Question: I am trying to create an advanced search page to search up data. I know I can create one SQL statement, but that will require me to have all fields filled. I am trying to implement where the user can input into any field or multiple fields in order to get results. I am also using SQLite. Any ideas?
Keep in mind that the image shown below is what I am trying to implement, and the black square is the advance search section.
The quick search above works.

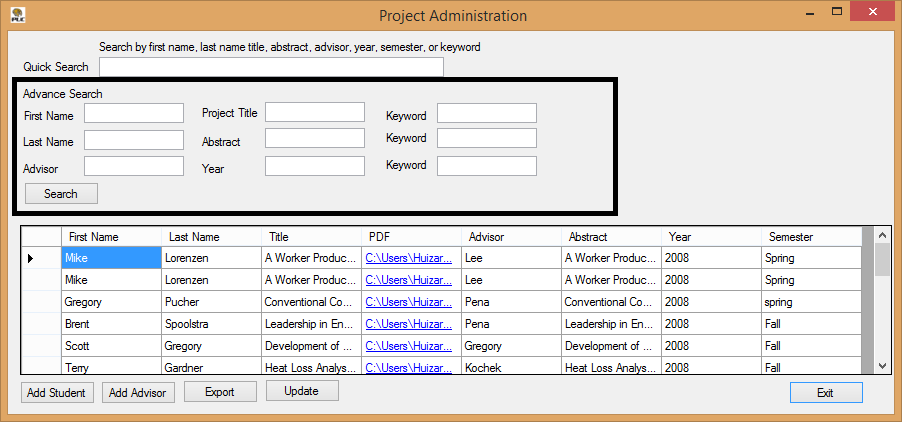
Answer: You can just use optional parameters for your stored procedure and check if they are NULL in your WHERE clause. If the parameter is NULL then that part of the WHERE clause evaluates to true and moves on to the next field. If a value is supplied for that parameter, then it tries to evaluate it against the field.
'''
SELECT Foo, Bar
FROM SomeTable
WHERE (@FirstName IS NULL OR FirstName LIKE '%' + @FirstName + '%')
AND (@LastName IS NULL OR LastName LIKE '%' + @LastName + '%')
AND (@Advisor IS NULL OR Advisor LIKE '%' + @Advisor + '%')
etc.
'''